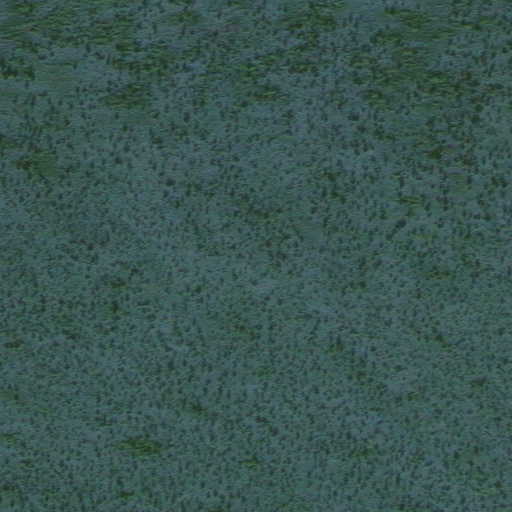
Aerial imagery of ridge(s) in Alaska named Yankee Ridge containing only unknown